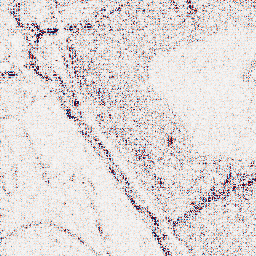
Category: wavelet
Decomposition family: wavelet_biorthogonal
Decomposition parameters: wavelet: bior5.5
level: 1
Upsampling method: bspline
Upsampling parameters: scale: 4
Upsampling scale: 4